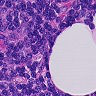
Metastatic tissue present: no